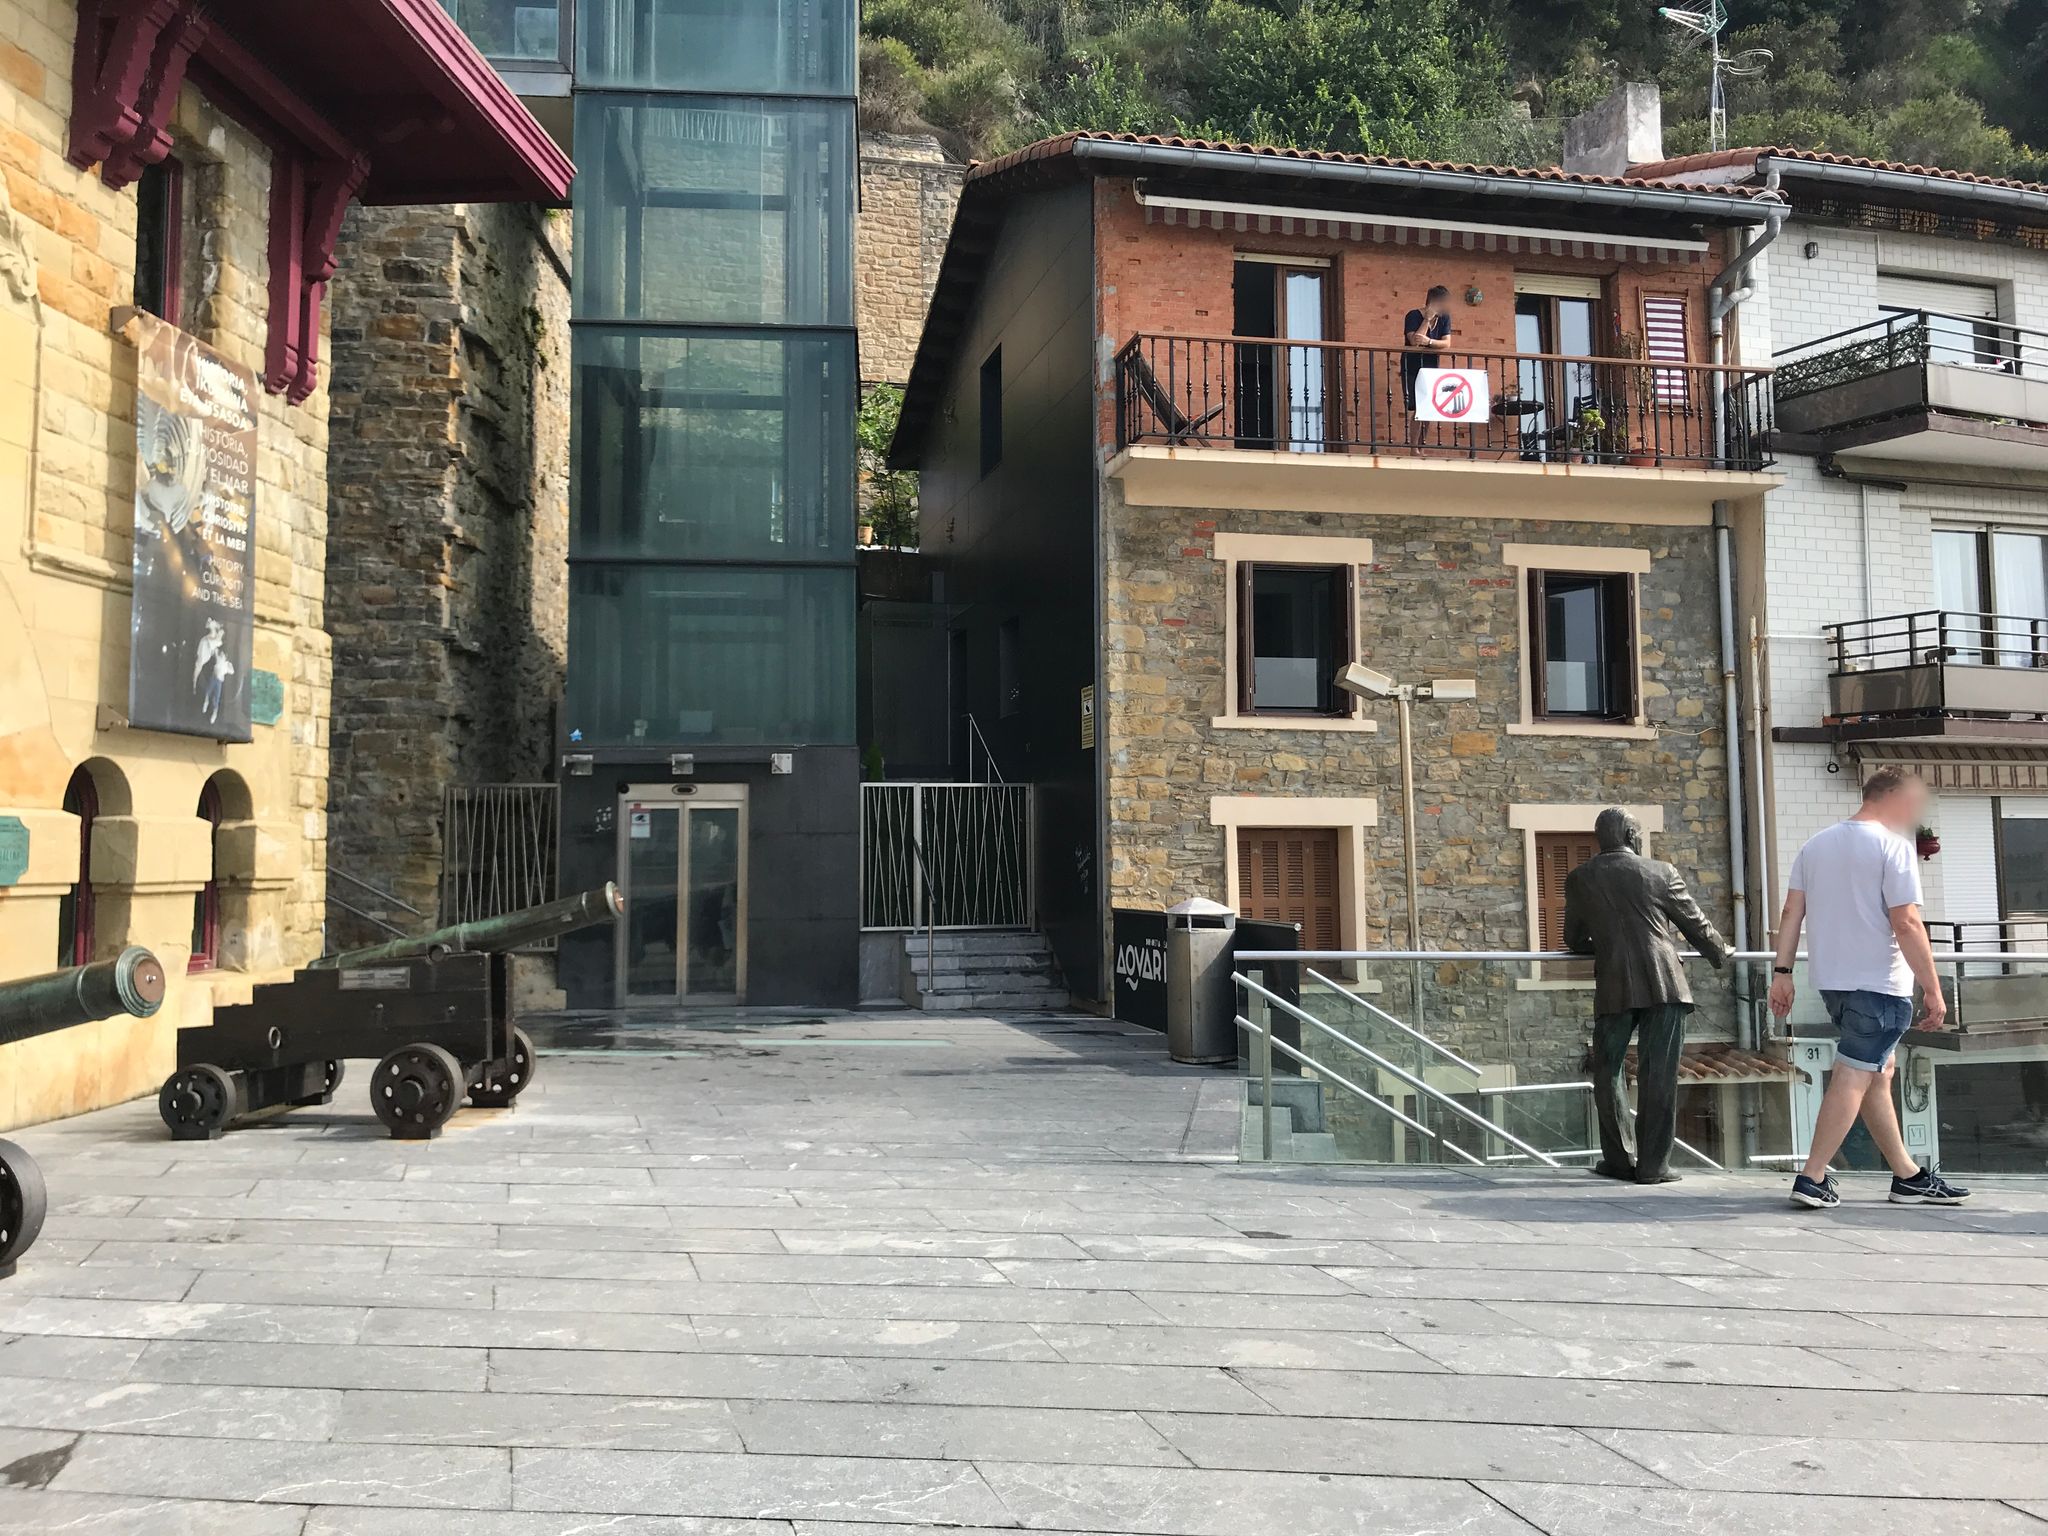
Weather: clear
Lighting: day
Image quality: good
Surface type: walking surface
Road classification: footway, elevator
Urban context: urban centre
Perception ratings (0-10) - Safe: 1.61, Lively: 8.81, Beautiful: 5.57, Boring: 9.14, Depressing: 4.32, Wealthy: 6.04